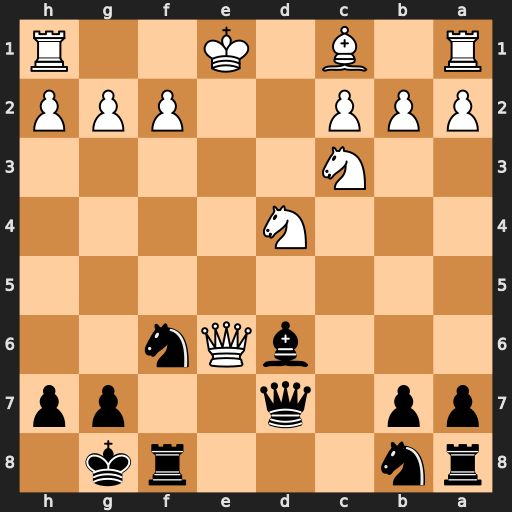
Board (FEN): rn3rk1/pp1q2pp/3bQn2/8/3N4/2N5/PPP2PPP/R1B1K2R
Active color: b
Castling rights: KQ
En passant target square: -
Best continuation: Qxe6+ Nxe6 Re8 Be3 Rxe6